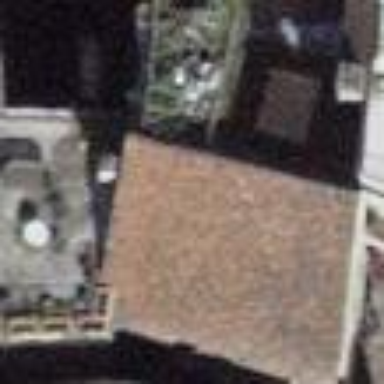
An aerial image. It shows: Building with tiled roof.